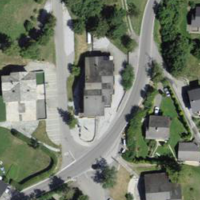
EUNIS habitat code: 55
Species observed at this site:
Papilio machaon
Sorbus aucuparia